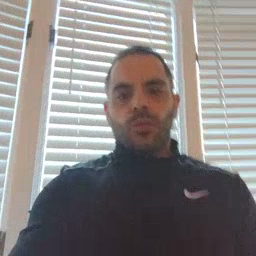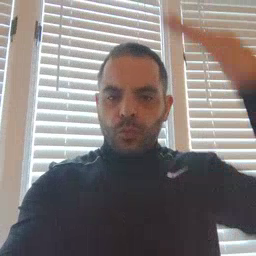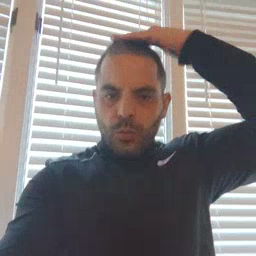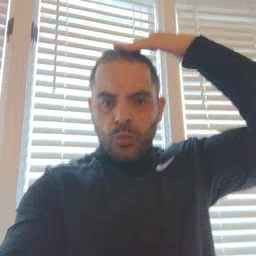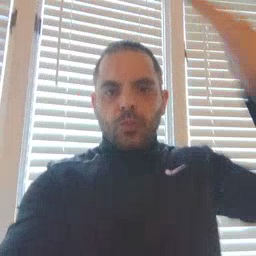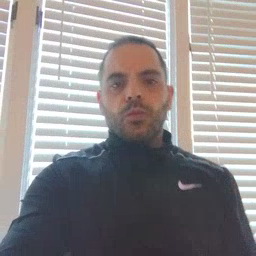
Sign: hat